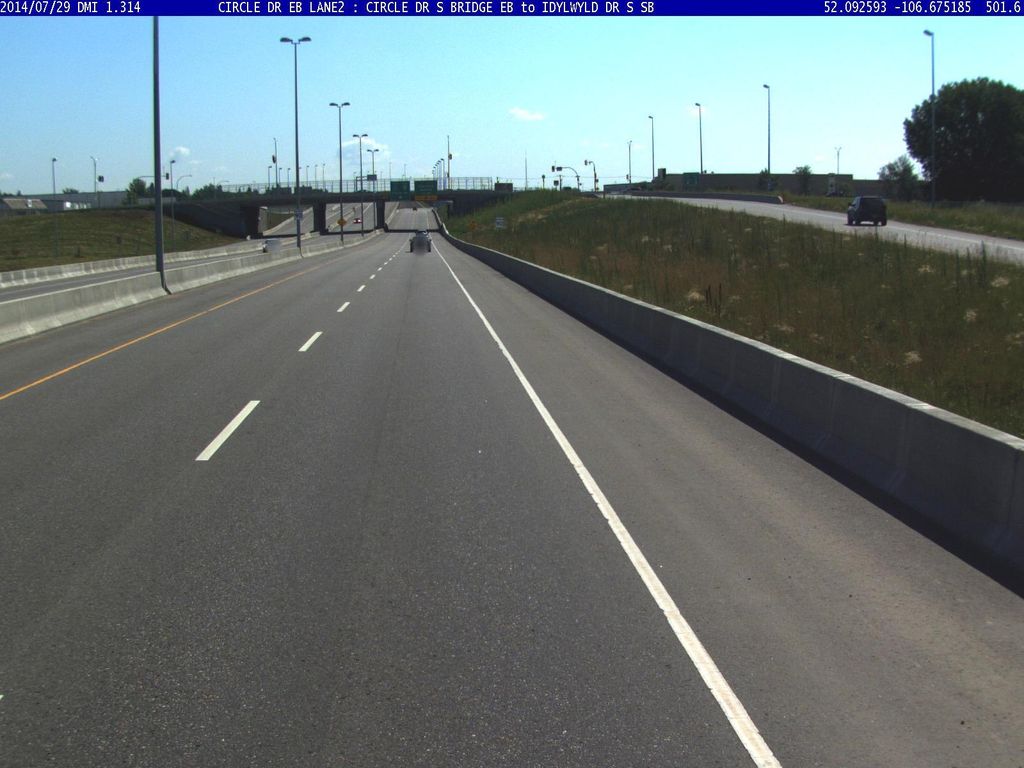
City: saskatoon